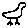
Label: bird